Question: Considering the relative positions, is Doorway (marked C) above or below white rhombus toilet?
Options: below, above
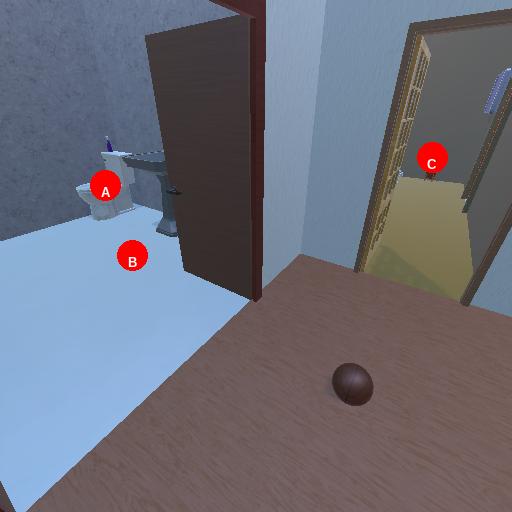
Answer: below